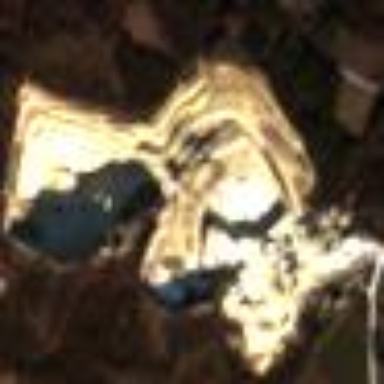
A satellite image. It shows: Quarry area.